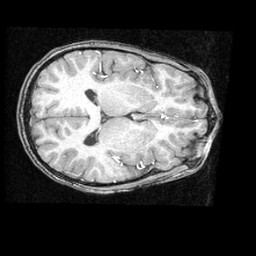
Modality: T1w
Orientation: axial
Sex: male
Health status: ill
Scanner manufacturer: ge
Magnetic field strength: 1.5 T
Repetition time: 21 s
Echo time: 0.008 s